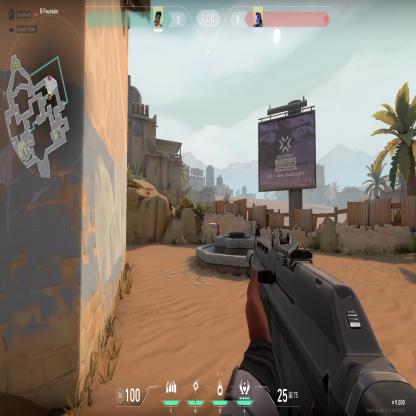
Label: enemy